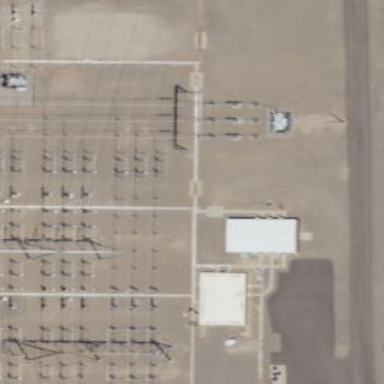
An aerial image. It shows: Switch used for power control.